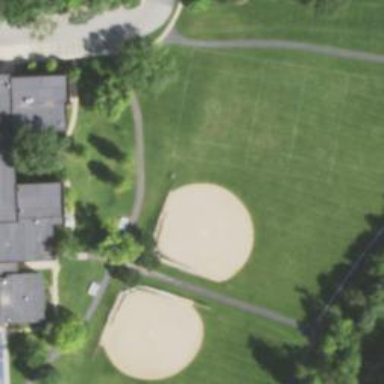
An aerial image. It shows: Softball pitch for leisure sports.